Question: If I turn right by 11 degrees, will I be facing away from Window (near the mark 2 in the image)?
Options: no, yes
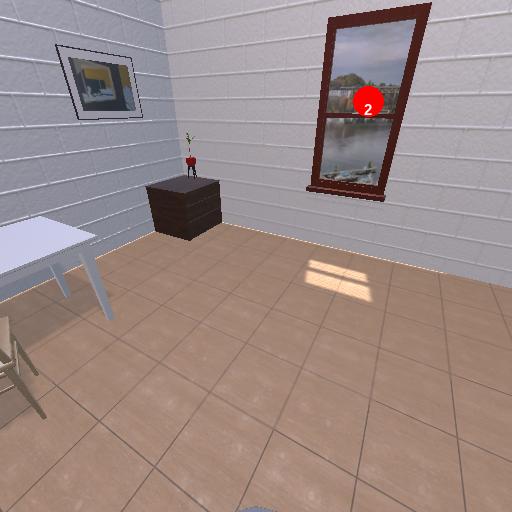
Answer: no